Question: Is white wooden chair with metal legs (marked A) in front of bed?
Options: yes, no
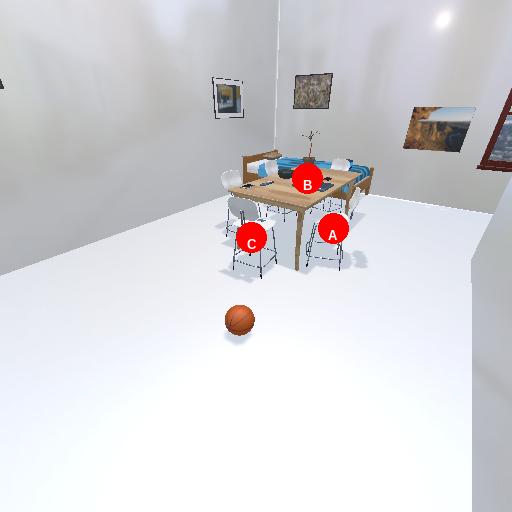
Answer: yes